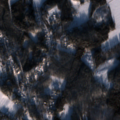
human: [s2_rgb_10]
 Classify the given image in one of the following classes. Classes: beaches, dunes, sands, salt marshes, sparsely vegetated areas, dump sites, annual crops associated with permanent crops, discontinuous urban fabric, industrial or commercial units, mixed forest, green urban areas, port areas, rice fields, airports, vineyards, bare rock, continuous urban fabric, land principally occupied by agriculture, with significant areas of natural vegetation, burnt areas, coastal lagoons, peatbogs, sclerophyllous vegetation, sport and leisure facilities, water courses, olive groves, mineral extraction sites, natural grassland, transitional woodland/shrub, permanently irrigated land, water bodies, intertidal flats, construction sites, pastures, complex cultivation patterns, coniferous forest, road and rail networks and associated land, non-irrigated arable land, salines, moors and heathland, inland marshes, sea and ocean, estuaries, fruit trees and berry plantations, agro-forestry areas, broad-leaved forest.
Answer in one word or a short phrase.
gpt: discontinuous urban fabric, non-irrigated arable land, broad-leaved forest, coniferous forest, mixed forest